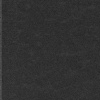
Atmospheric dust classification: dusty